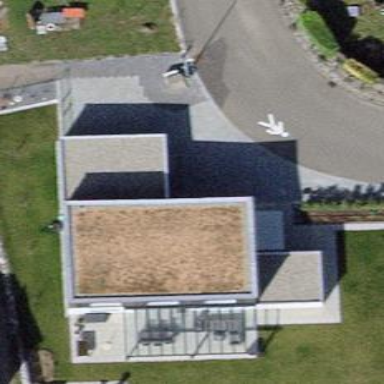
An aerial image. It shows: Building.